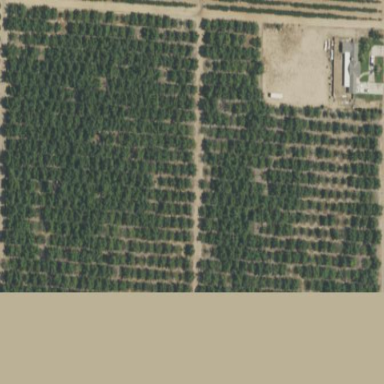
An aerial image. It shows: Orchard area used for field cropland.